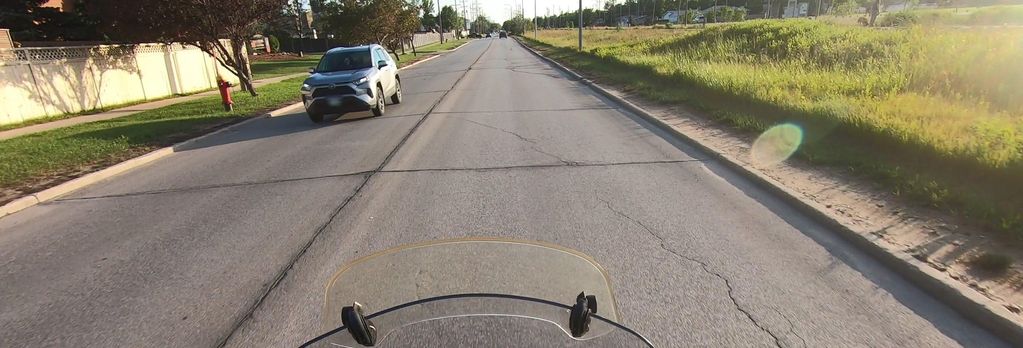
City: winnipeg